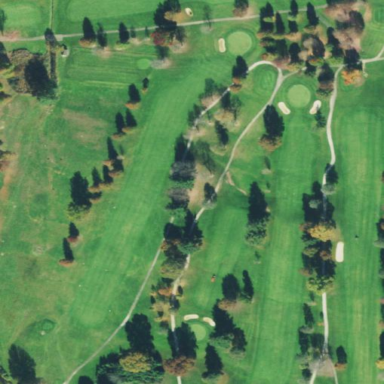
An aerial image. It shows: Rough grassy area used for golf.